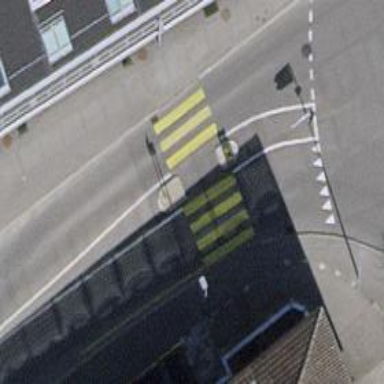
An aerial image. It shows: Secondary road with asphalt surface and sidewalks on both sides.